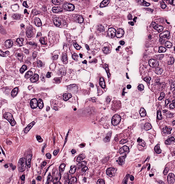
Tumor epithelial tissue: yes
Tumor-associated stroma tissue: yes
Normal tissue: no